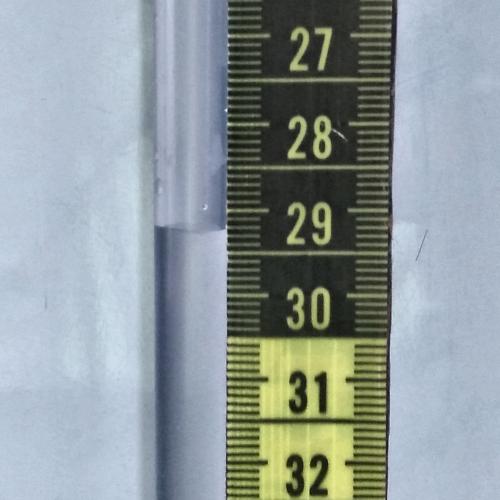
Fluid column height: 29.2 cm